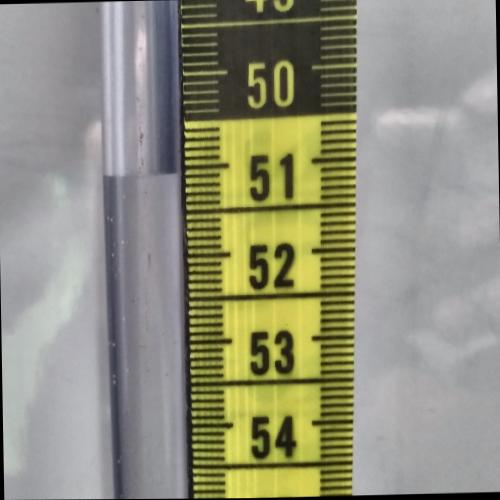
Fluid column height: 51.1 cm